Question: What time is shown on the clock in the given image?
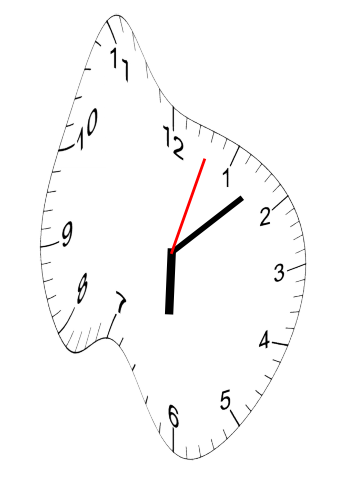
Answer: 06:08:03